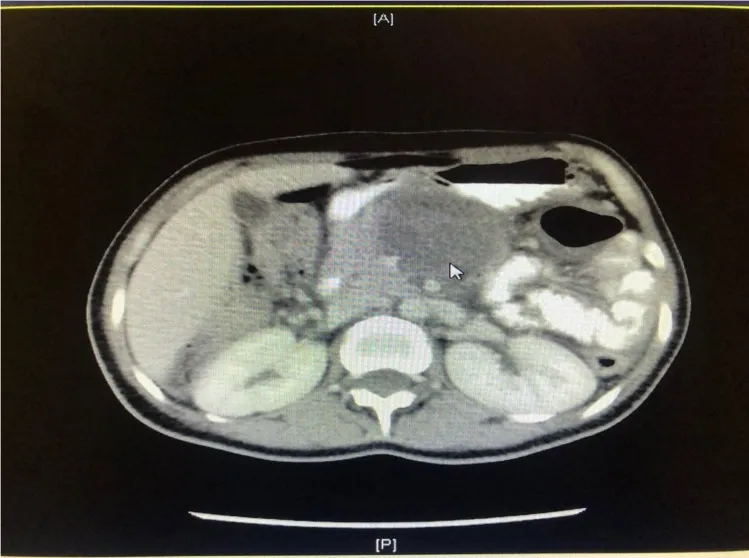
Axial enhanced computed tomography scan of the abdomen showing an obstructing transverse colon mass (arrow).
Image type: radiology (ct)